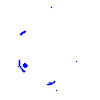
Particle: kaon